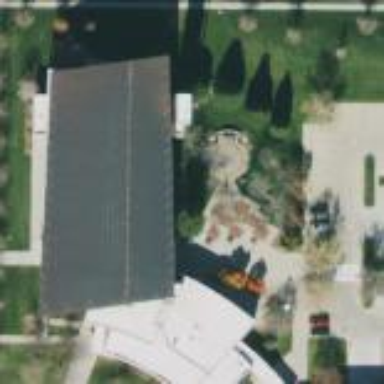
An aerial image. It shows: Beautiful church building.